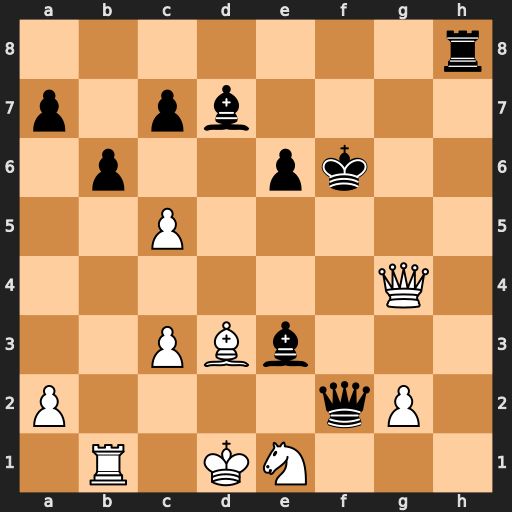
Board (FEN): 7r/p1pb4/1p2pk2/2P5/6Q1/2PBb3/P4qP1/1R1KN3
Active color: w
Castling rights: -
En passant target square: -
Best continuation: Qg6+ Ke7 Qg7+ Kd8 Qxh8+